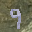
Label: 9